Question: just a quick question, is there a way I can embed adevance text edit tool like the above picture shows in the html or php page? your help will be greatly appreciated!
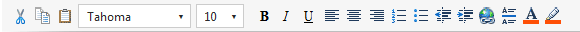
Answer: What you're looking for is generally known as a What You See Is What You Get editor or WYSIWYG.
There are a number of options on the market, all I know of are in JavaScript.
For my projects I use <URL> personally, greatly due to the integration of CKFinder for file uploads. CKEditor is easy to integrate and get running quickly in a number of environments. Their developer and user docs are also quite good.
However a nice and simple to use in-line HTML5 editor is <URL>. My preference however is to CKEditor greatly due to the fact it is easier in my opinion than Aloha and it has many more options.
Simply look for "web based WYSIWYG editor" in Google and you will find a whole heap more to choose from!
I hope this helps.
I forgot to mention something, CKEditor is Open Source making it fantastic if you need "deeper" integration into your own code. I'm not sure about Aloha however. With this I have integrated our own permissions system into CKEditor allowing per-user permissions to functions rather than having to write a selection of more rigid configuration files or having to write 1 configuration file per user.